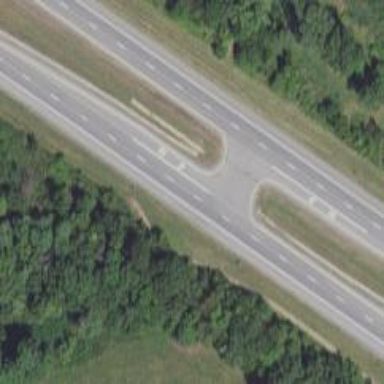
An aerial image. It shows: Asphalt road designated as trunk highway.